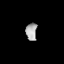
Tissue: lung
Cell type: Endothelial cells
Senescence score: 0.2386
Nuclear area (px): 187
Mean DAPI intensity: 173.214